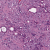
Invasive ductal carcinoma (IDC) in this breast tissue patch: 1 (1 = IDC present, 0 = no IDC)